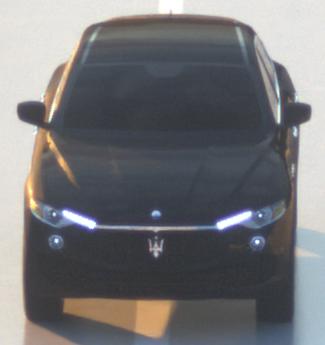
Make: Maserati
Model: Levante GT Hybrid
Detailed model: Levante
Model produced from: 2021/07
Model produced until: 2022/10
Doors: 4
Color: black
Road condition: wet road
Daytime: sunrise or sunset
Contrast: medium contrast